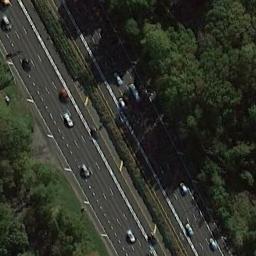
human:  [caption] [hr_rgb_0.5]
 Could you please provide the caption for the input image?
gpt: The freeway goes through the forest with some cars .

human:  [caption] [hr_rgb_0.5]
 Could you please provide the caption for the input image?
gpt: There was not a single car on the motorway .

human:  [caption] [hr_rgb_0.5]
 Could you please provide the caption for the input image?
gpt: There are large green forests around the freeway and there are many cars on the freeway .

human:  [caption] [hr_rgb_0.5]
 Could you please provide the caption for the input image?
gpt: A straight freeway goes through the forest with many dark green trees and some cars are driving on the freeway .

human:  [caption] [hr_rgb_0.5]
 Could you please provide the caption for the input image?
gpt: There are green belts along the freeway with many green trees around .